Question: I have data looks like :

'dput()' :
'''
structure(list(time = structure(c(1L, 2L, 3L, 3L, 4L, 4L, 4L,
4L, 5L, 6L, 7L, 8L, 9L, 9L, 10L, 11L, 11L, 11L, 11L, 11L, 11L,
12L, 13L, 14L, 15L, 16L, 16L, 17L, 17L, 17L, 17L, 17L, 18L, 19L,
20L, 21L, 22L, 22L, 23L, 24L, 25L, 25L, 25L, 25L, 25L, 26L, 27L,
28L, 29L, 30L), .Label = c("2014-07-01 00:01:11", "2014-07-01 00:01:12",
"2014-07-01 00:02:10", "2014-07-01 00:02:14", "2014-07-01 00:03:12",
"2014-07-01 00:05:11", "2014-07-01 00:05:12", "2014-07-01 00:07:10",
"2014-07-01 00:07:11", "2014-07-01 00:07:12", "2014-07-01 00:07:15",
"2014-07-01 00:09:11", "2014-07-01 00:09:12", "2014-07-01 00:11:11",
"2014-07-01 00:11:12", "2014-07-01 00:12:10", "2014-07-01 00:12:14",
"2014-07-01 00:13:11", "2014-07-01 00:13:12", "2014-07-01 00:15:11",
"2014-07-01 00:15:12", "2014-07-01 00:17:10", "2014-07-01 00:17:11",
"2014-07-01 00:17:12", "2014-07-01 00:17:14", "2014-07-01 00:17:19",
"2014-07-01 00:19:11", "2014-07-01 00:19:12", "2014-07-01 00:21:11",
"2014-07-01 00:21:12"), class = "factor"), type = structure(c(1L,
1L, 2L, 4L, 5L, 5L, 5L, 5L, 1L, 1L, 1L, 4L, 1L, 2L, 1L, 5L, 5L,
5L, 5L, 5L, 5L, 1L, 1L, 1L, 1L, 2L, 4L, 5L, 5L, 5L, 5L, 5L, 1L,
1L, 1L, 1L, 2L, 4L, 1L, 1L, 5L, 5L, 5L, 5L, 5L, 3L, 1L, 1L, 1L,
1L), .Label = c("activity", "battery", "bluetooth", "location",
"wifi"), class = "factor"), value1 = structure(c(10L, 10L, 6L,
2L, 11L, 7L, 8L, 1L, 10L, 10L, 10L, 4L, 10L, 6L, 10L, 11L, 7L,
8L, 1L, 9L, 1L, 10L, 10L, 10L, 10L, 6L, 5L, 11L, 7L, 1L, 8L,
1L, 10L, 10L, 10L, 10L, 6L, 3L, 10L, 10L, 11L, 7L, 8L, 1L, 11L,
12L, 10L, 10L, 10L, 10L), .Label = c("", "35.<PHONE>", "35.189777",
"35.189782", "35.<PHONE>", "discharging", "dlink", "iptime",
"JIN iptime", "none", "PATECH-AP", "SHW-A300K(88**)"), class = "factor"),
value2 = structure(c(1L, 1L, 1L, 7L, 12L, 2L, 3L, 11L, 1L,
1L, 1L, 6L, 1L, 1L, 1L, 12L, 2L, 3L, 11L, 8L, 10L, 1L, 1L,
1L, 1L, 1L, 4L, 12L, 2L, 10L, 3L, 11L, 1L, 1L, 1L, 1L, 1L,
5L, 1L, 1L, 12L, 2L, 3L, 11L, 9L, 1L, 1L, 1L, 1L, 1L), .Label = c("",
"00:26:5a:2f:29:82", "00:26:66:68:ae:18", "<PHONE>",
"<PHONE>", "<PHONE>", "<PHONE>", "64:e5:99:71:40:96",
"7c:3e:9d:19:33:b1", "7c:3e:9d:19:33:b5", "7c:3e:9d:19:33:b6",
"7c:3e:9d:19:33:b7"), class = "factor")), .Names = c("time",
"type", "value1", "value2"), class = "data.frame", row.names = c("1",
"2", "3", "4", "5", "6", "7", "8", "9", "10", "11", "12", "13",
"14", "15", "16", "17", "18", "19", "20", "21", "22", "23", "24",
"25", "26", "27", "28", "29", "30", "31", "32", "33", "34", "35",
"36", "37", "38", "39", "40", "41", "42", "43", "44", "45", "46",
"47", "48", "49", "50"))
'''
If this example does not enough, you can download sample data through <URL>
My questions are :
1. I want to remove week days, it means saturday and sunday data, because I just want to use data from monday until friday.
2. I have one more question. I want to change the time only in hour format, the example is: If the minute is less than 30 so I want to change to previous time, and when minutes is more than 30 I want rounding to next time. if time < 12:30, time result is 12:00 if time > 12:30, time result is 13:00. Actually, I can use split and then using if condition, but is there any more simple and efficient way?
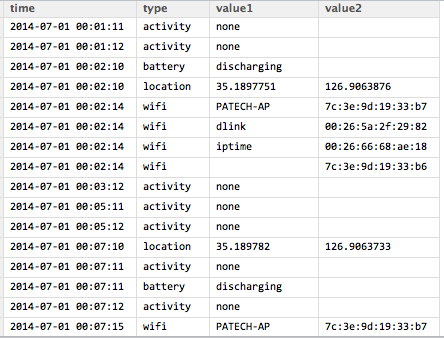
Answer: You can filter out weekends (Saturday and Sunday) like this:
(Assume your data.frame is called 'x')
'''
x[!weekdays(as.Date(x$time)) %in% c("Saturday", "Sunday"),]
'''
or (if you're not in an English locale)
'''
x[!as.POSIXlt(x$time)$wday %in% c(0, 6),]
'''
You can round to the nearest hour by converting to 'POSIXct' and using 'round'
'''
round(as.POSIXct(x$time), units="hours")
'''